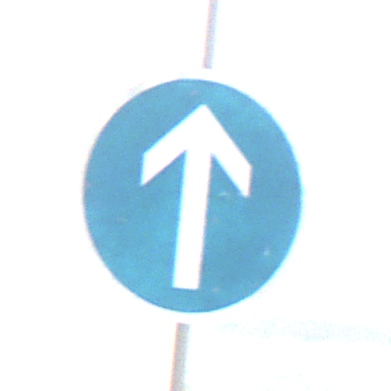
Verkehrszeichen: VorgeschriebeneFahrtrichtungGeradeaus
Umgebung: Outdoor, Suburban
Tageszeit: MorningAfternoon
Wetter: PartlyCloudy
Licht: Natural
Jahreszeit: NotSpecified
Kontrast: HighContrast